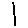
Label: line